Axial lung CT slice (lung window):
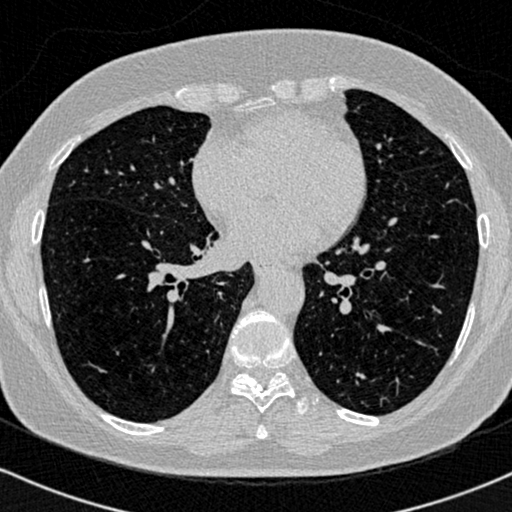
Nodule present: no